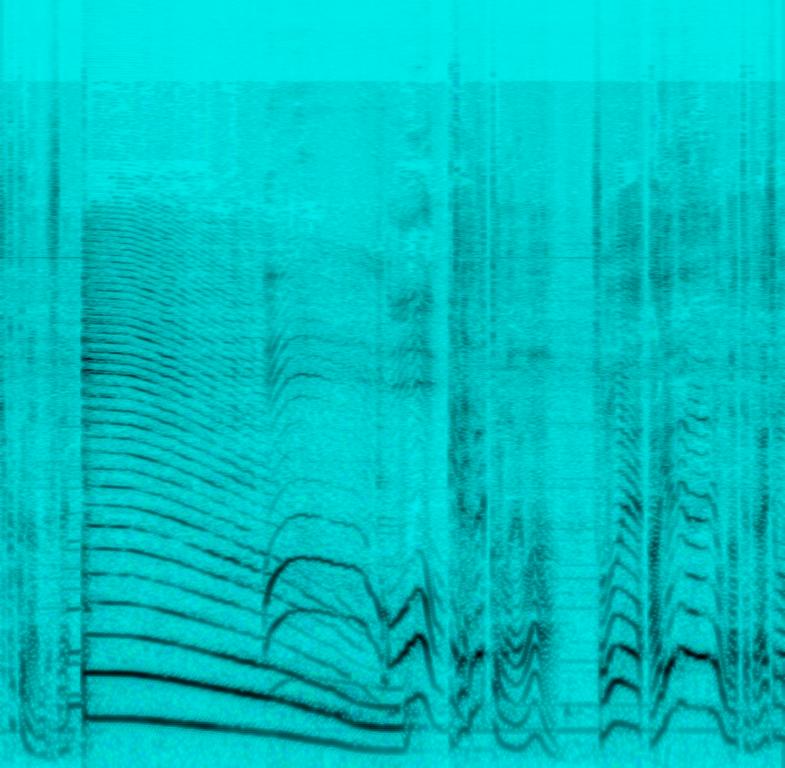
This music is an electric guitar instrumental. The tempo is medium with a strong, emphatic and funky riff. There are male and female voices in a foreign language superimposed on the audio. This clip is an electronic guitar demo or lesson.